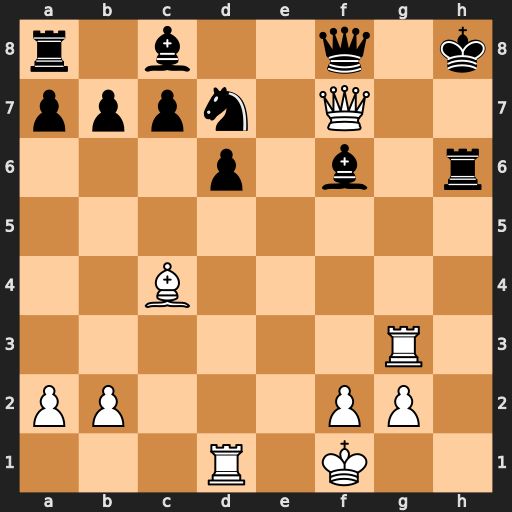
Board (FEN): r1b2q1k/pppn1Q2/3p1b1r/8/2B5/6R1/PP3PP1/3R1K2
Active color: w
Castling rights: -
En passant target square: -
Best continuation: Rg8+ Qxg8 Qxg8#